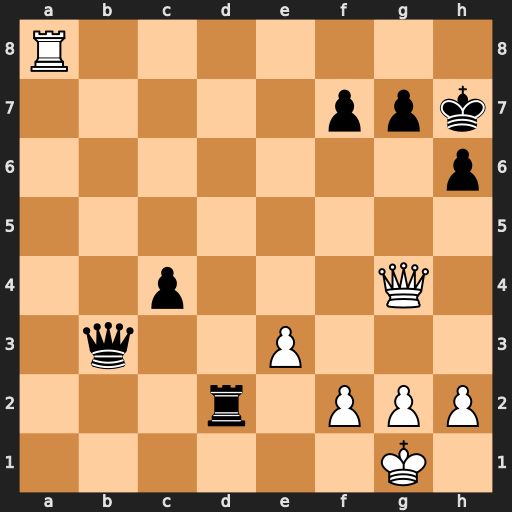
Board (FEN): R7/5ppk/7p/8/2p3Q1/1q2P3/3r1PPP/6K1
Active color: w
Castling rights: -
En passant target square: -
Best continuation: Qf5+ g6 Qxf7#